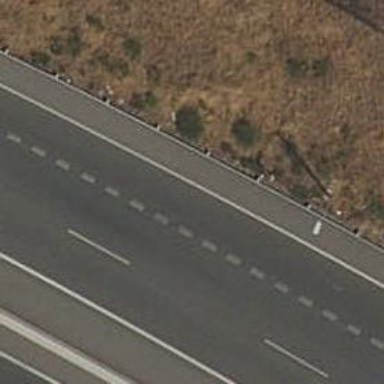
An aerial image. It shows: Motorway link.